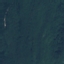
Label: Forest